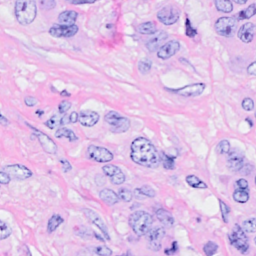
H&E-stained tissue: Breast